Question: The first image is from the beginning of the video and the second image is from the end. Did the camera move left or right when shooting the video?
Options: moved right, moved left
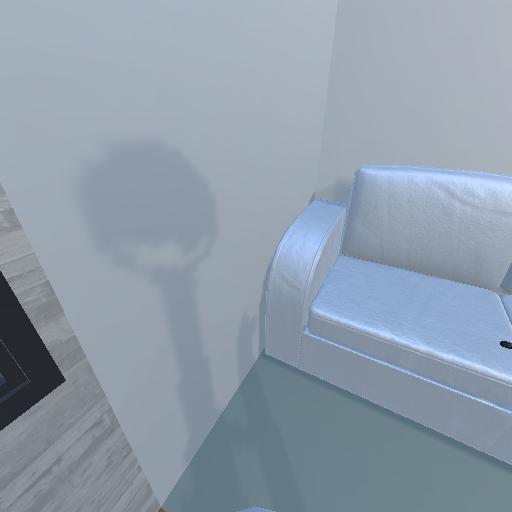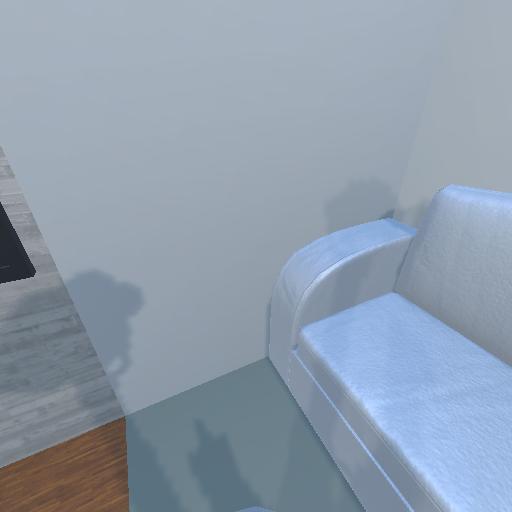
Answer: moved right